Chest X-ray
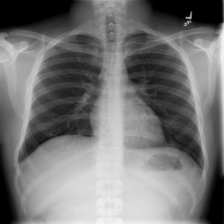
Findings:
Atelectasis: negative
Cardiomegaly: negative
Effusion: negative
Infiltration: negative
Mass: negative
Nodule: negative
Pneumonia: negative
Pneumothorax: negative
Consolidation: negative
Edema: negative
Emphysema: negative
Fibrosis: negative
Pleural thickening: negative
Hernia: negative